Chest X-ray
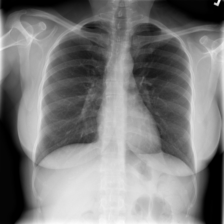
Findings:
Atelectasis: negative
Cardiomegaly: negative
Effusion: negative
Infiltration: negative
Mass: negative
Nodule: negative
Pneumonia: negative
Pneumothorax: negative
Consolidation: negative
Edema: negative
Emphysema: negative
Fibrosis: negative
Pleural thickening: negative
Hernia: negative